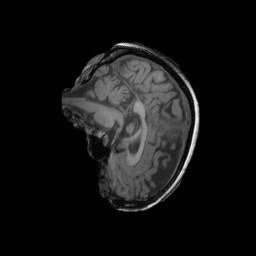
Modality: T1w
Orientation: sagittal
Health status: ill
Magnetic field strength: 3 T